Question: I am creating a walking skeleton for my MEAN app. I successfully connected to the mongodb (multivision db opened), but proceeding further I am getting the error described in the title while trying to print the message to the browser window:

'''
mongoose.connect('mongodb://localhost/multivision');
var db = mongoose.connection;
db.on('error', console.error.bind(console, 'connection error...'));
db.once('open', function callback() {
console.log('multivision db opened');
});
var messageSchema = mongoose.Schema({message: String});
var Message = mongoose.model('Message', messageSchema);
var mongoMessage= new Message({message: 'Hello mongoDB here'});
console.log(mongoMessage.message);
Message.findOne().exec(function(err, messageDoc) {
mongoMessage = messageDoc.message;
})
app.get('*', function(req, res) {
res.render('index', {
mongoMessage: mongoMessage
});
});
'''
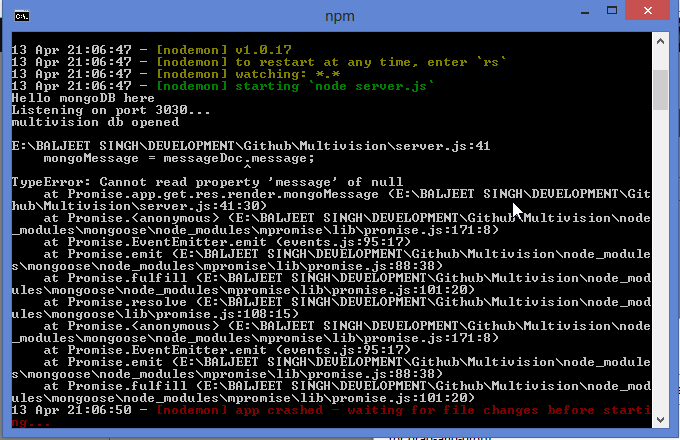
Answer: You need to save 'mongoMessage' before you can query for it:
'''
mongoMessage.save(function(err, doc) {
Message.findOne().exec(function(err, messageDoc) {
mongoMessage = messageDoc.message;
});
});
'''